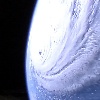
Label: cloud